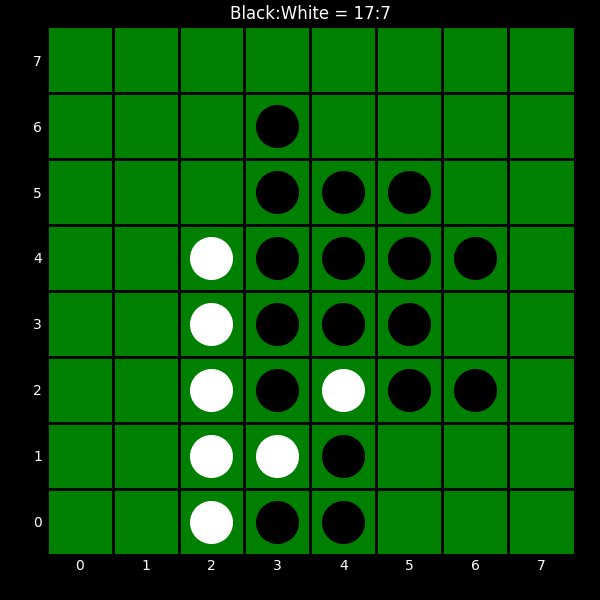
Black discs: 17
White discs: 7